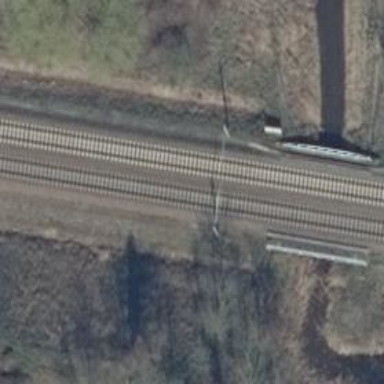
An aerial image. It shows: Railway track with contact line for electrification.